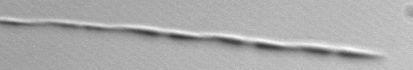
Label: Pseudo-nitzschia